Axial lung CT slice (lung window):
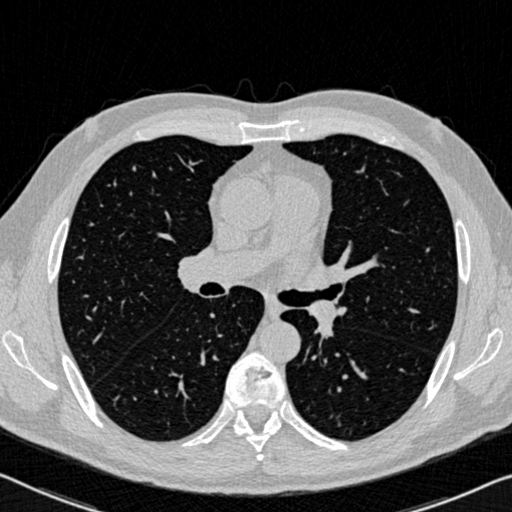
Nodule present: no